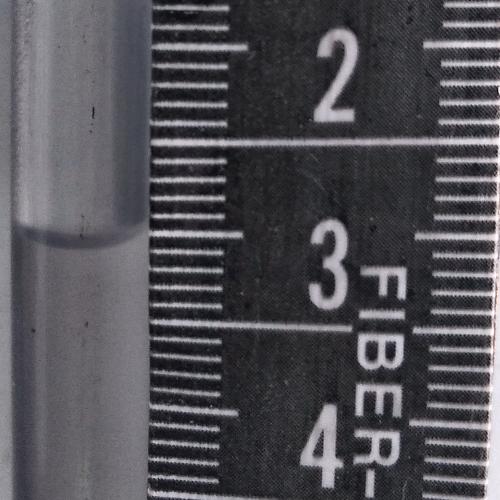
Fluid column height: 3.1 cm